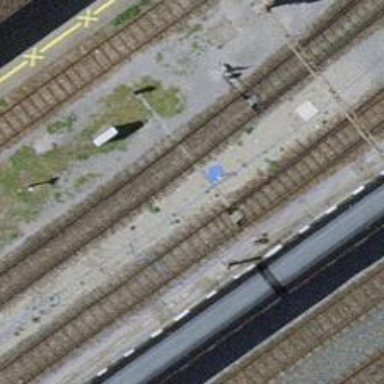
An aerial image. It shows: Railway switch.